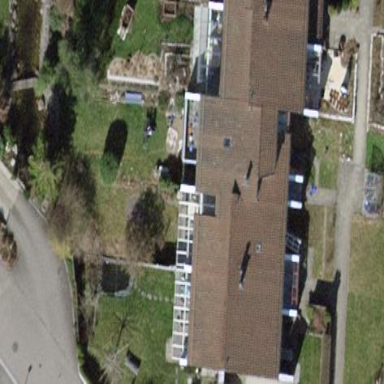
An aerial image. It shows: Terrace building.